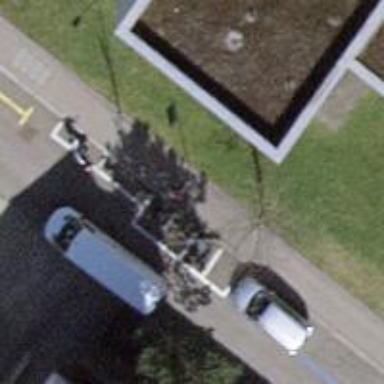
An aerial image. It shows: Bicycle parking facility.